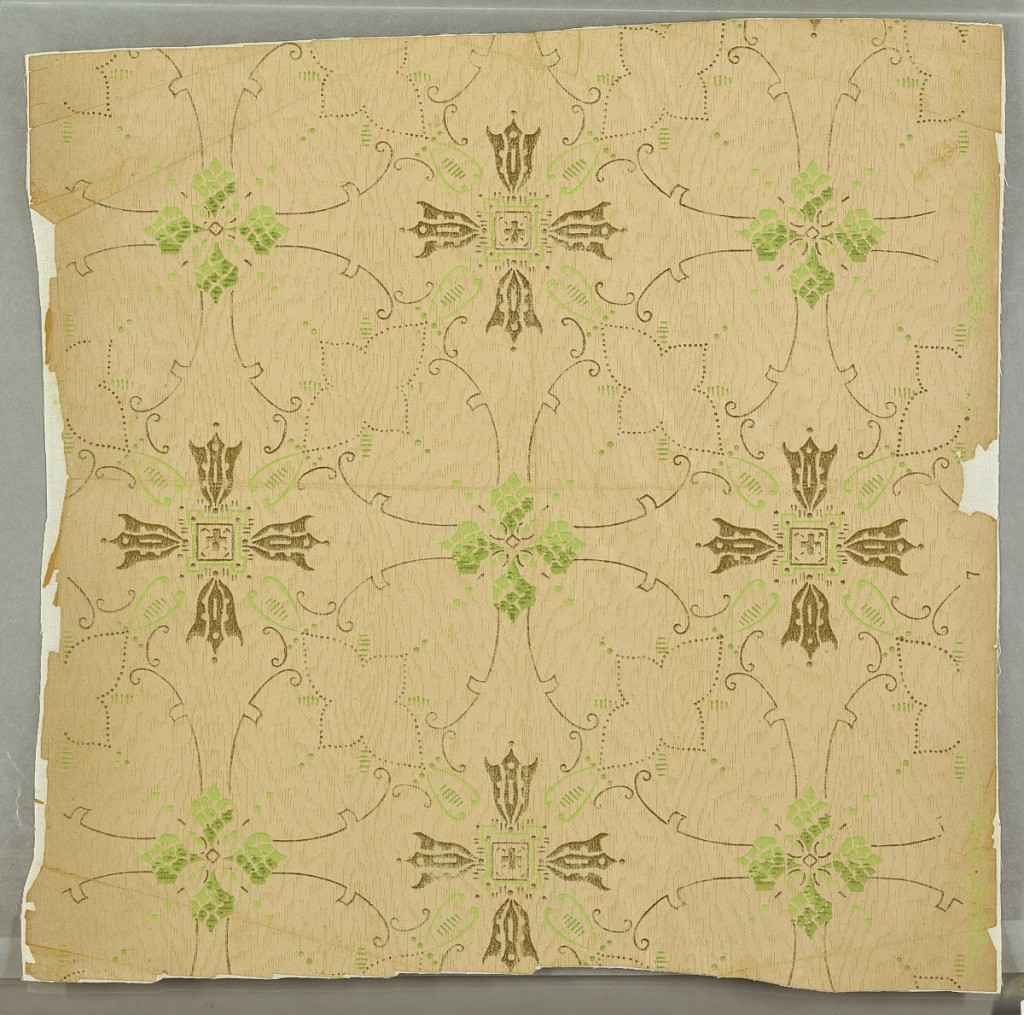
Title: Ceiling paper
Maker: Liberty Wall Paper Company, Schuylerville, New York
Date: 1900
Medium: Machine-printed paper
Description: Quatrefoil motifs in green and gold, with connecting thin scrolls on woodgrain imitation on uncoated paper. Drop match, drop repeat.